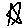
Label: star